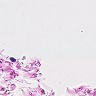
Metastatic tissue present: no